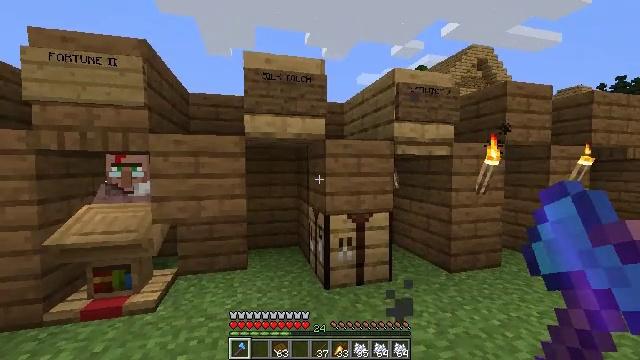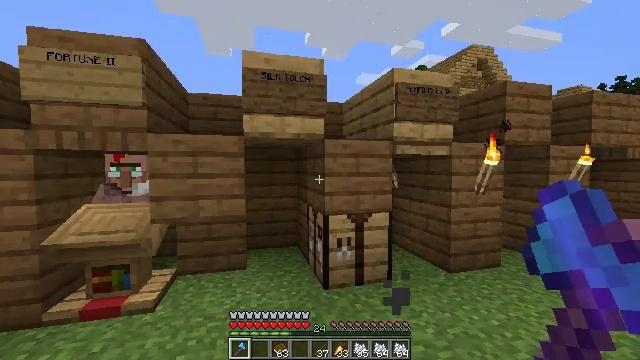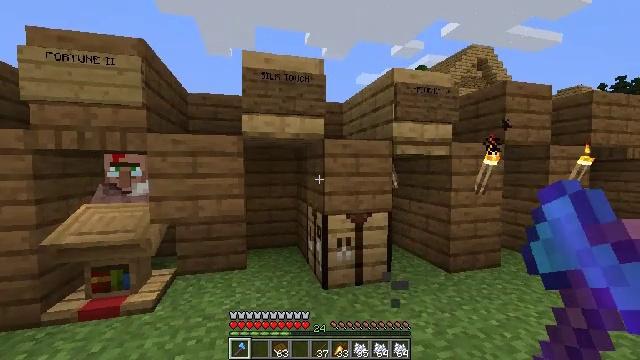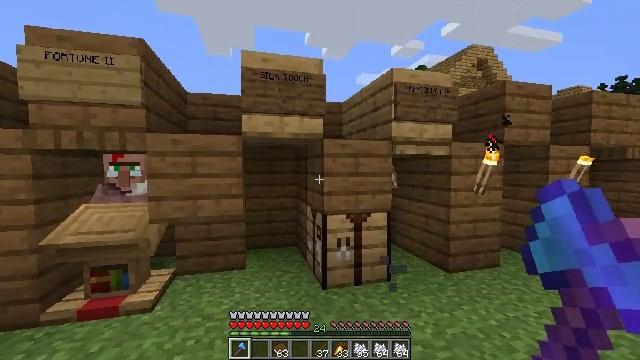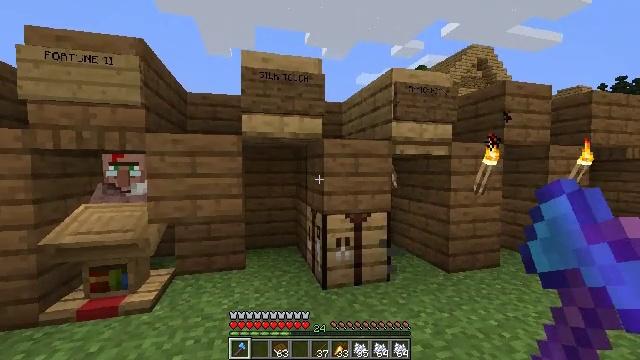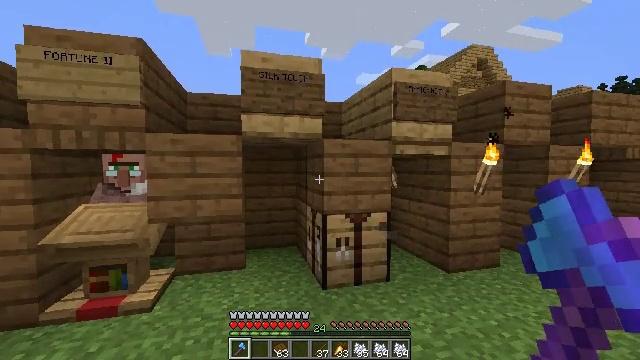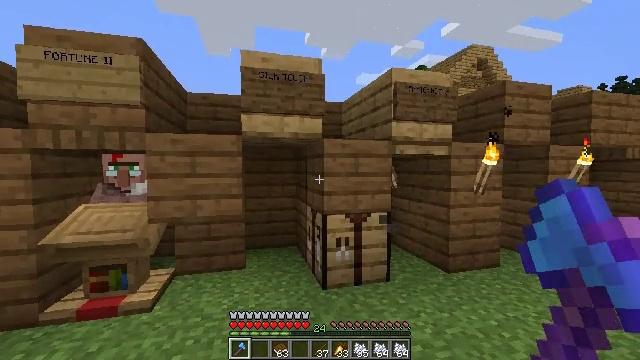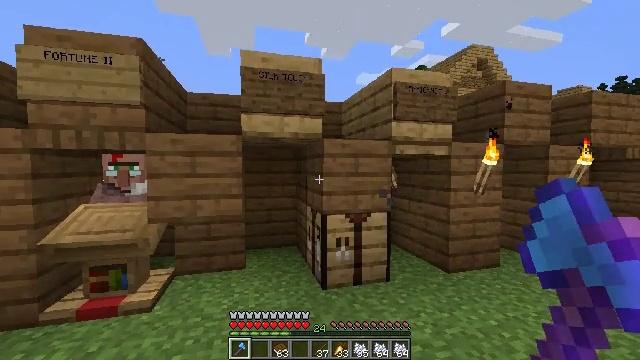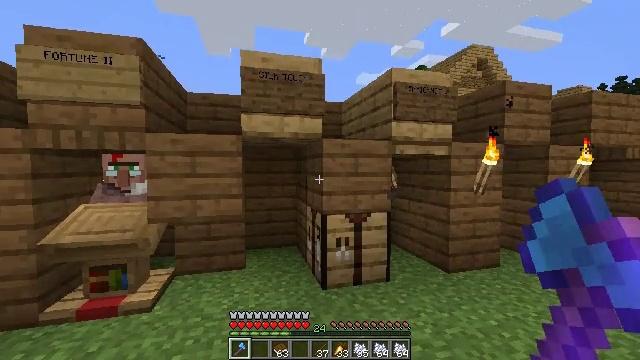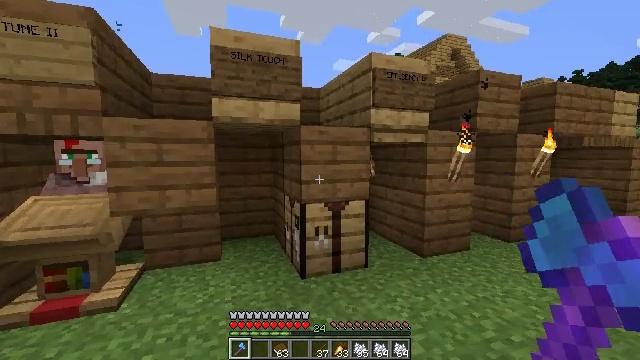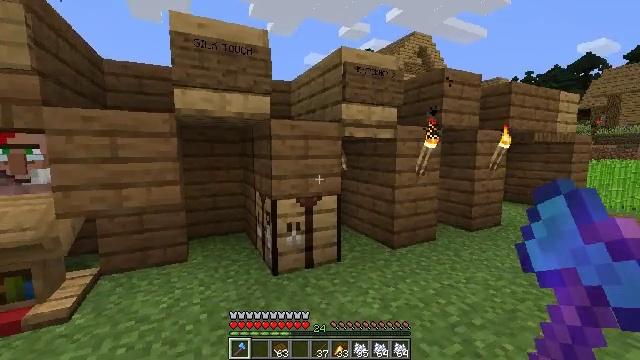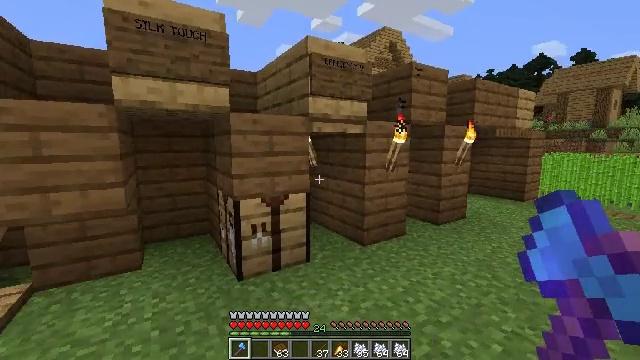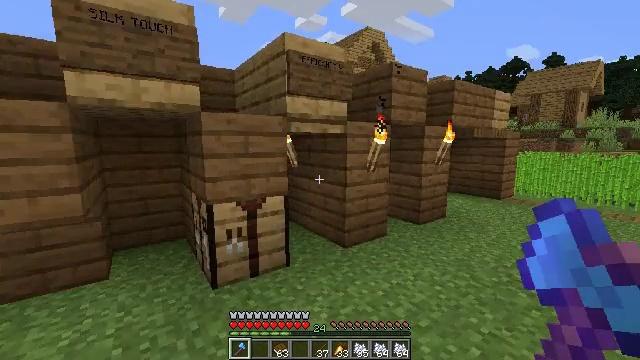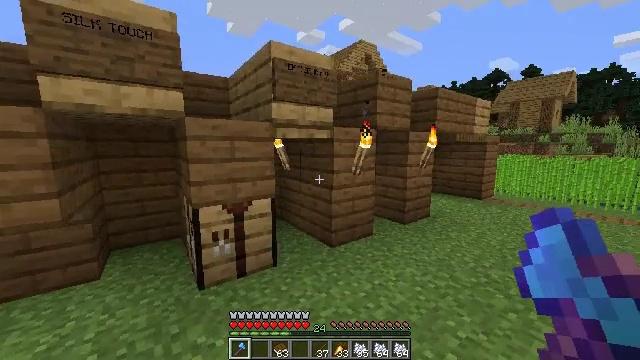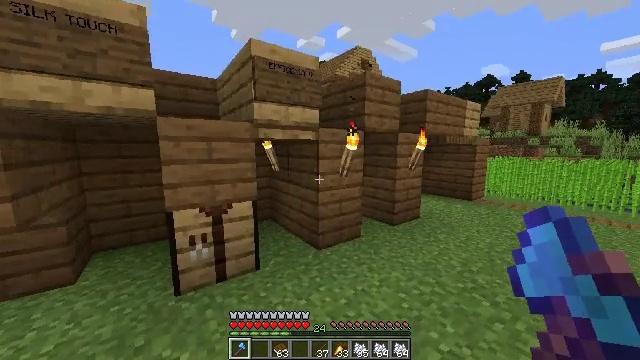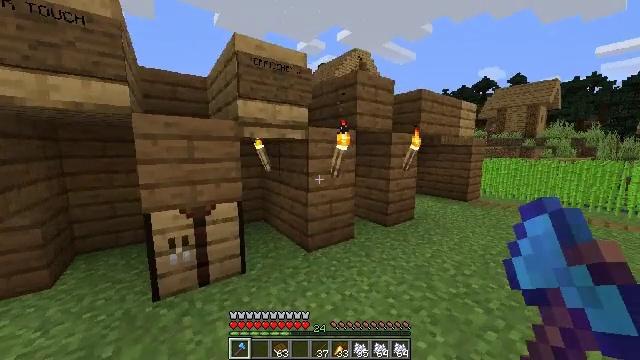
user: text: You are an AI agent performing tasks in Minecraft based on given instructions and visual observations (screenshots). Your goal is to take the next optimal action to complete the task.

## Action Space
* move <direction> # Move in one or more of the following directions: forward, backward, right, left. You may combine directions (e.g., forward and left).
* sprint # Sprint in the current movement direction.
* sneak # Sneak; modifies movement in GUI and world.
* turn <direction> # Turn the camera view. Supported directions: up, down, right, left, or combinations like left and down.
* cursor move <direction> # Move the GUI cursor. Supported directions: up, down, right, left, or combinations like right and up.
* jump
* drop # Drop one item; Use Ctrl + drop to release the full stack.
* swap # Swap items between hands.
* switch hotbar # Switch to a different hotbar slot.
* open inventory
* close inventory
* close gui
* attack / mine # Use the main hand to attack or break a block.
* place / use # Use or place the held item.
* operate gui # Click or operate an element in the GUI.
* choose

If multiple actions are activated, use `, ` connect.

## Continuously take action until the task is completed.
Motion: motion action
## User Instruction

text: Convert a book to an enchanted book using the enchanting table.
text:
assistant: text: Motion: no_op
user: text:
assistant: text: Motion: no_op
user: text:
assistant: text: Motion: no_op
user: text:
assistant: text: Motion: no_op
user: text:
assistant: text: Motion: no_op
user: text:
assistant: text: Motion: no_op
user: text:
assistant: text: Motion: no_op
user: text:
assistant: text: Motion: no_op
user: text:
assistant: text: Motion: move forward, turn right and down
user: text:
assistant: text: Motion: move forward and move right, turn right and down
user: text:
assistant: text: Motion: move forward and move right, sprint, turn right and down
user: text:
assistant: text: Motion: move forward and move right, sprint, turn right
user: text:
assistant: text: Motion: move forward and move right, sprint
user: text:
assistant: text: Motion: move forward and move right, sprint
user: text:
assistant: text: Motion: move forward and move right, sprint
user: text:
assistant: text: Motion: move forward and move right, sprint
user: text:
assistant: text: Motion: move forward and move right, sprint
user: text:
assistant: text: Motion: move forward and move right, sprint
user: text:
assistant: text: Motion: move forward and move right, sprint, turn right
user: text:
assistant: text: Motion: move forward and move right, sprint, turn right
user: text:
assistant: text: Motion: move forward, sprint, turn right
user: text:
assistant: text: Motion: move forward, sprint
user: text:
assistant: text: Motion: move forward, sprint
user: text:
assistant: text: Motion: move forward, sprint
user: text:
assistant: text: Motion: move forward, sprint
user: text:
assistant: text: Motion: move forward, sprint, jump
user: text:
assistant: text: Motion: move forward, sprint, jump
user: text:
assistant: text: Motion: move forward, sprint, jump
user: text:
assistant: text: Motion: move forward, sprint, jump
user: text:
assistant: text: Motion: move forward, sprint, jump